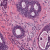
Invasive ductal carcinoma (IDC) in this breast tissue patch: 0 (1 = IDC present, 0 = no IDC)